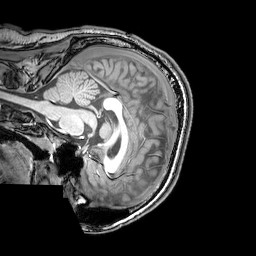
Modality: T1w
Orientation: sagittal
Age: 24
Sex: male
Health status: healthy
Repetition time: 0.081 s
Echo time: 0.037 s